Question: I want to use some values for my Selenium test. I can easily get this values via Firebug console
I was trying to do it using :
'''
public void getSomeValue() {
String command = "screenX"
Object jsResult = ((JavascriptExecutor) driver).executeScript(command);
System.out.println(jsResult.toString());
}
'''
But I've got .
Can anybody explain me - why?
Thanks.
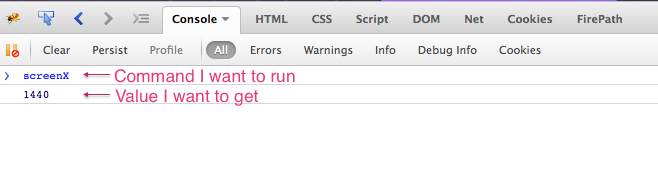
Answer: Add the "return" string before your command:
'''
Object jsResult = ((JavascriptExecutor) driver).executeScript("return" + command);
return (jsResult == null ? null : jsResult.toString());
'''